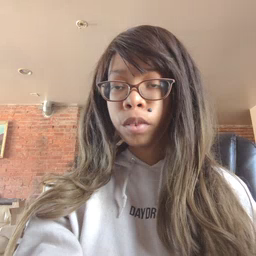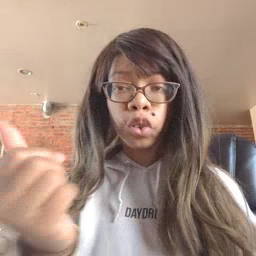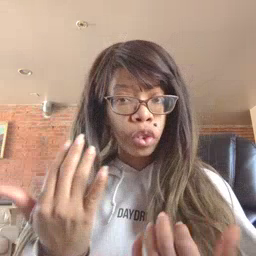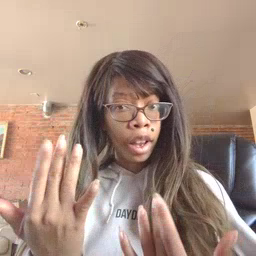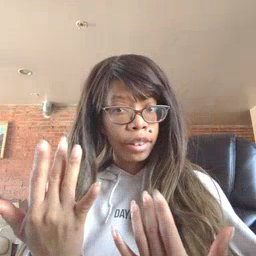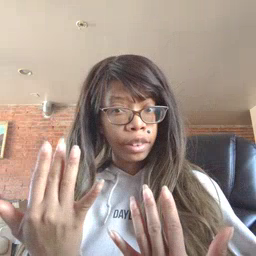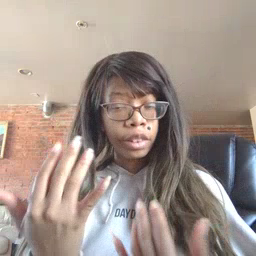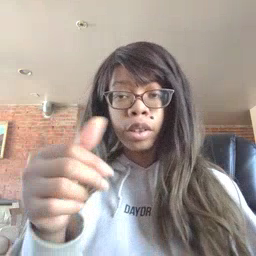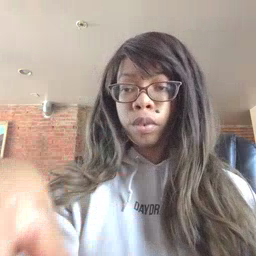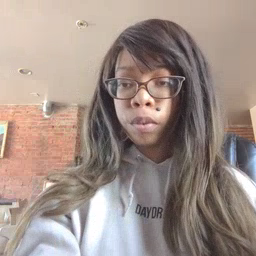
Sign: wait